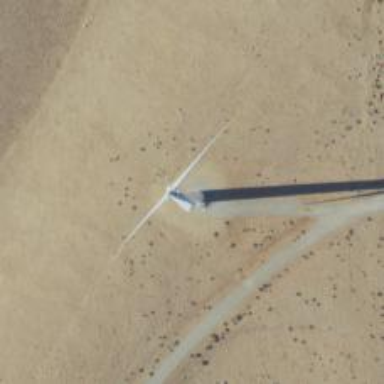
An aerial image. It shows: Wind turbine generator that utilizes wind as its source for generating electricity. It is of the horizontal axis type.